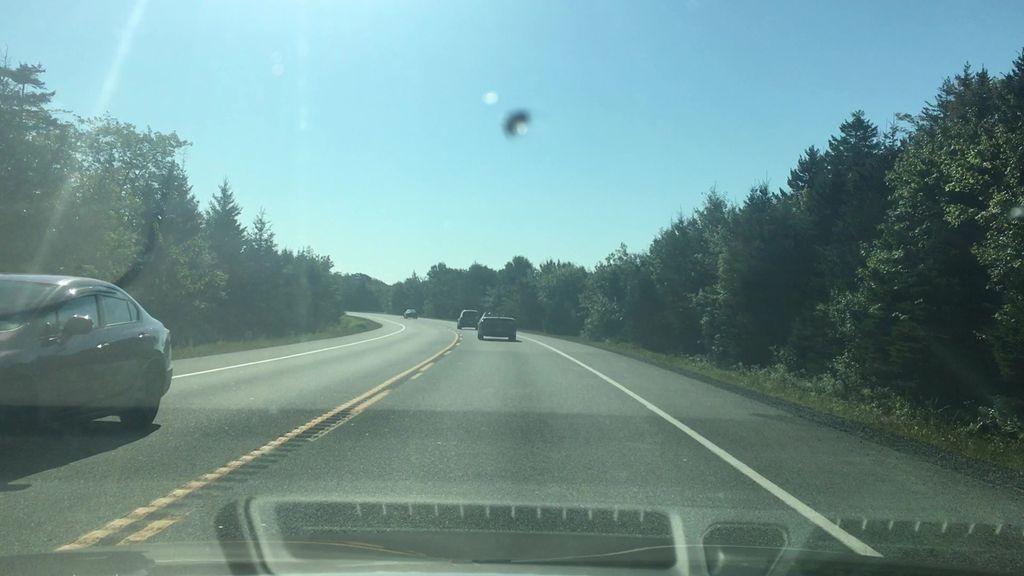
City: halifax